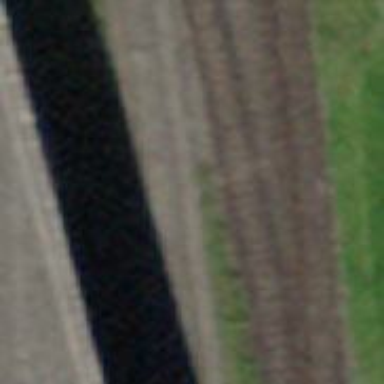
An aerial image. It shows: Single railway spur track.